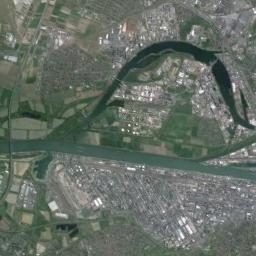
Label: river